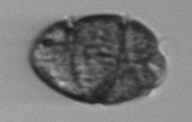
Label: Margalefidinium